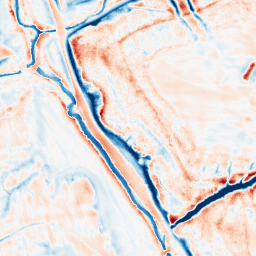
Category: edge_preserving
Decomposition family: bilateral
Decomposition parameters: d: 21
sigma_color: 75
sigma_space: 150
Upsampling method: quartic
Upsampling parameters: scale: 4
Upsampling scale: 4